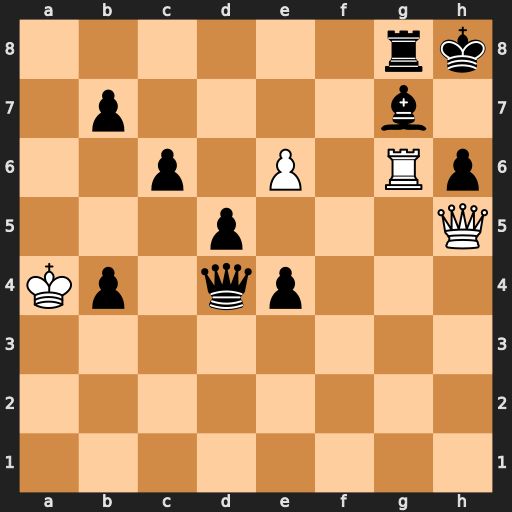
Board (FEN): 6rk/1p4b1/2p1P1Rp/3p3Q/Kp1qp3/8/8/8
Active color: w
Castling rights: -
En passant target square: -
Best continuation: Rxh6+ Bxh6 Qxh6#